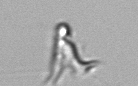
Label: Chrysochromulina_lanceolata